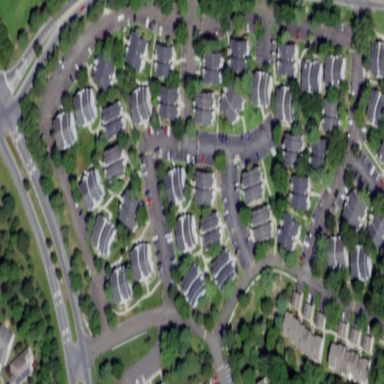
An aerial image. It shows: Condominium in residential area.